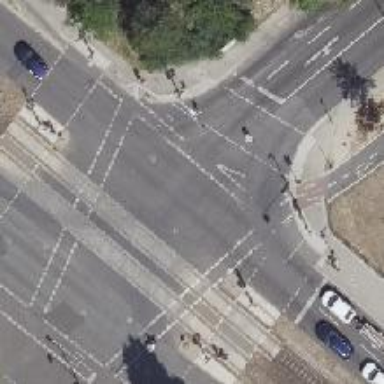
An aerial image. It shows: Tertiary road with asphalt surface. There is separate sidewalk and lanes for cyclists on both sides.